Question: I'm currently trying to build a .bat script to autobuild my node-webkit application, and the only missing thing is changing the generated .exe icon.
I've been digging the interwebs for a while whitout finding any working solution.
So far I've tried :
- <URL>- 'ResHacker -modify App.exe, AppTest.exe, MyIcon.ico, Icon, 1'- 'ResHacker -modify App.exe, AppTest.exe, MyIcon.ico, Icon, 1, 1033'- 'ResHacker -addoverwrite App.exe, AppTest.exe, MyIcon.ico, "Icon Group", IDR_MAINFRAME, 1033'- 'ResHacker -addoverwrite App.exe, AppTest.exe, MyIcon.ico, "Icon Group", IDR_MAINFRAME'
Unfortunately, none of these created the AppTest.exe file neither did they print and error message.
- <URL>- Various other applications worked fine but none of them seemed to propose a command line interface.
I feel like I'm quite close to the solution with Resource Hacker and I might have missed something obious while fiddling with it but right now I can't thing of anything else to try.
Thank you for reading and have a nice day !
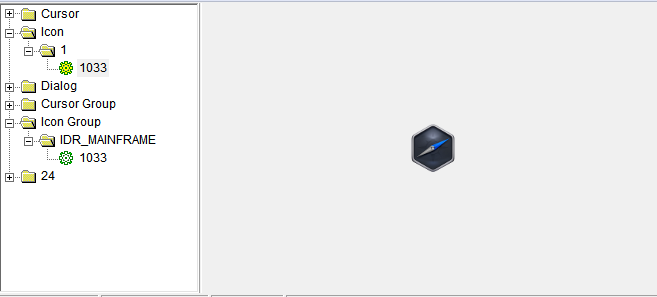
Answer: As always, I was not trying hard enough, the right command for ResHacker was :
'ResHacker -addoverwrite "App.exe", "AppTest.exe", "MyIcon.ico", ICONGROUP, IDR_MAINFRAME, 1033'
Also if someone wants to dig mvanderw's solution you will need <URL> and then run the following command :
'Resourcer -op:upd -src:App.exe -type:14 -name:IDR_MAINFRAME -file:MyIncon.ico'